Field crop: maize
Growth stage: 1
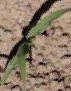
Species: maize